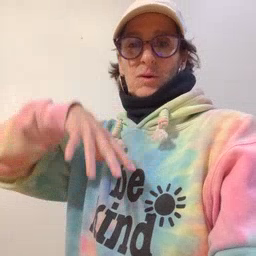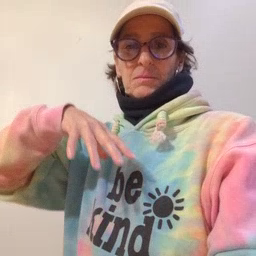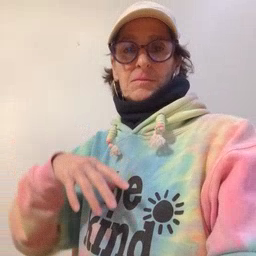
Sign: drop